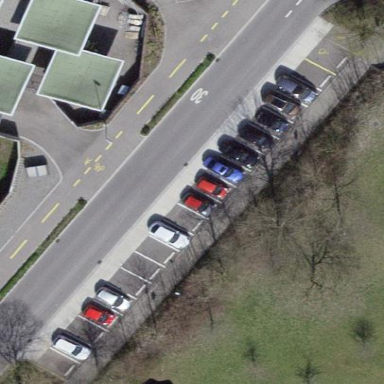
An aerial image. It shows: Parking area with asphalt surface.